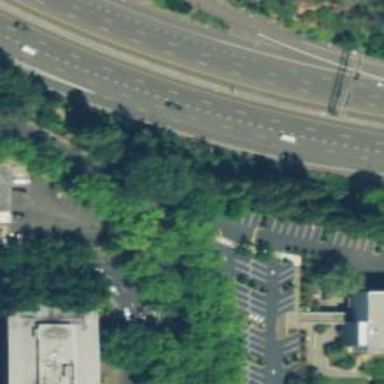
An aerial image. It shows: Asphalt trunk road with sidewalk on the left.